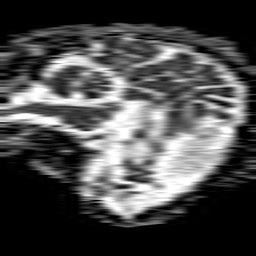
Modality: ADC
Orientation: sagittal
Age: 73
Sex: female
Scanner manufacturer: philips
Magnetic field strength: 1.5 T
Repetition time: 4.6 s
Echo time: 0.08631 s